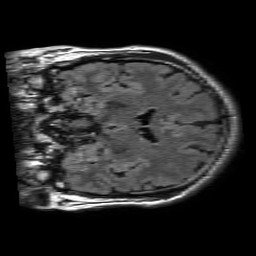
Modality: FLAIR
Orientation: coronal
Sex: male
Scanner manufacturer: philips
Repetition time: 11 s
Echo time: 0.125 s